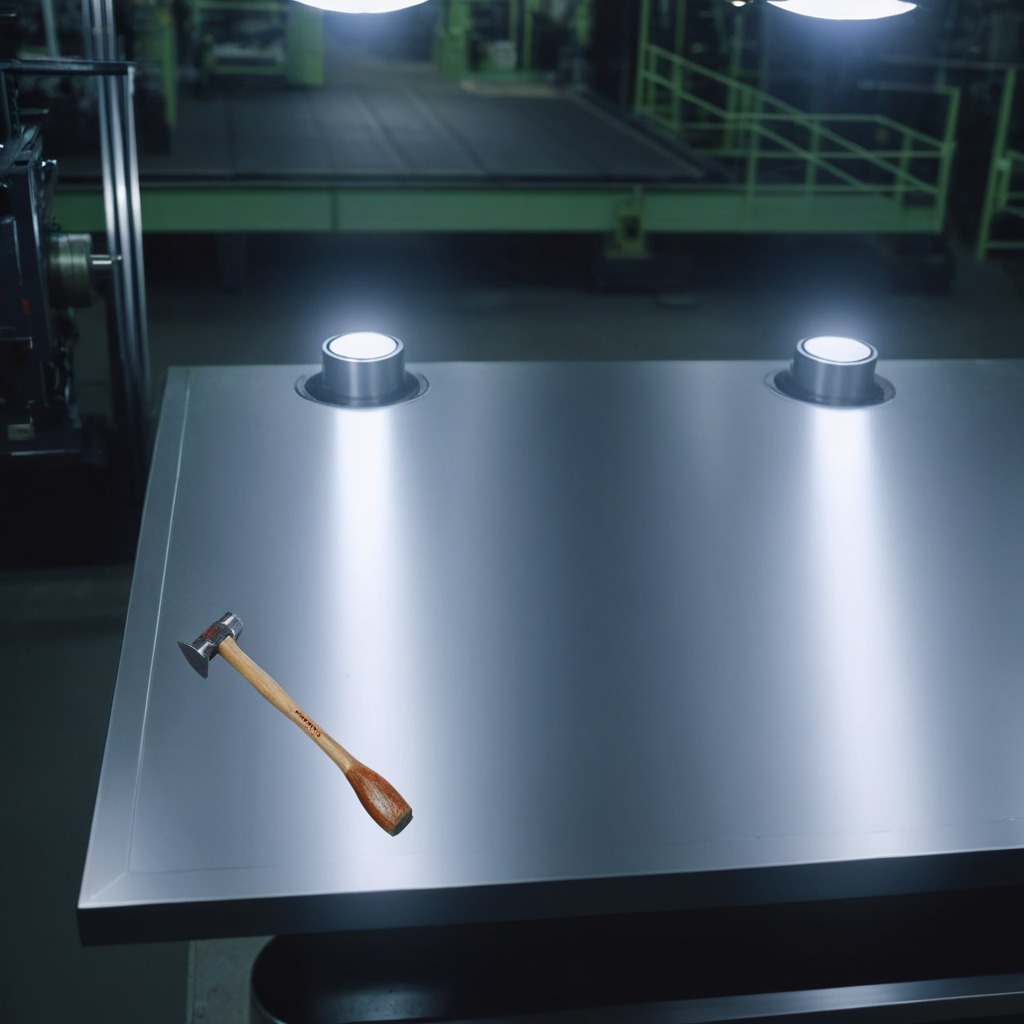
A hammer is lying on the metal table in a machine shop under fluorescent lights.